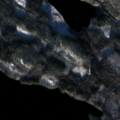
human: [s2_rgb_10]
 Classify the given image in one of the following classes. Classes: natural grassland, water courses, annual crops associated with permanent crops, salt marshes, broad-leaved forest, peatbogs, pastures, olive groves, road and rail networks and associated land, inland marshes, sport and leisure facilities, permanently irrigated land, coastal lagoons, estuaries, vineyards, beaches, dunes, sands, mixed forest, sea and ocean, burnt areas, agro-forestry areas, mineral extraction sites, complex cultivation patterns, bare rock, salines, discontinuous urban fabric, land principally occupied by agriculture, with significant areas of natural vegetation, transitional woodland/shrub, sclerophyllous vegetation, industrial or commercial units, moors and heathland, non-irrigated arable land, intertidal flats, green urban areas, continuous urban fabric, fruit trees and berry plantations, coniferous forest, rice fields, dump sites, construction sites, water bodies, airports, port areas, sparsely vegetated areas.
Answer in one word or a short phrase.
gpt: coniferous forest, mixed forest, transitional woodland/shrub, water bodies